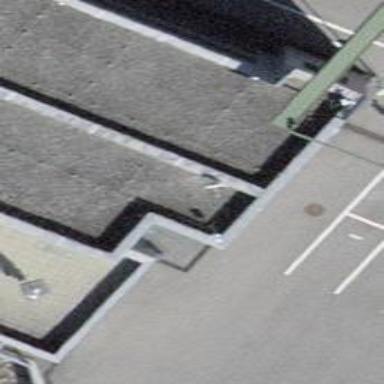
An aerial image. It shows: Museum.